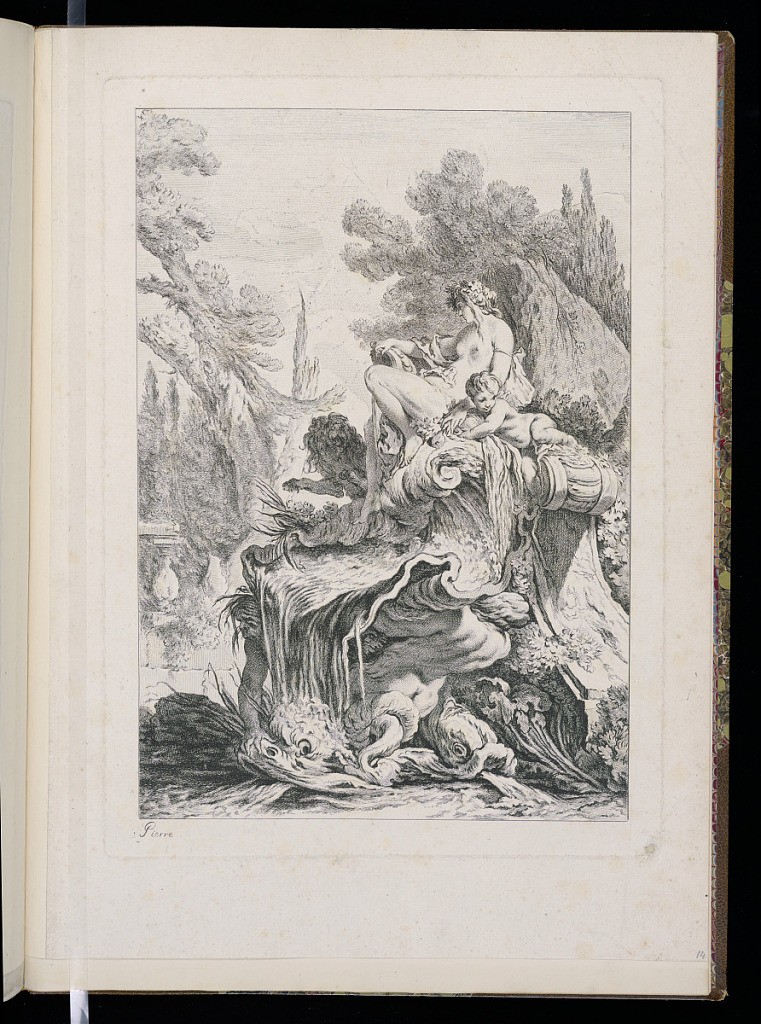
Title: Une fontaine avec une naïade assise sur une conque
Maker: Jean Baptiste Marie Pierre, French, 1714–1789
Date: ca. 1740
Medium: Etching on laid paper
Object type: Bound print
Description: Scene of a fountain set in a lush landscape, with a naiad, a putto, and a dog on top of a rocaille fountain. The plate is signed.